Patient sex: M
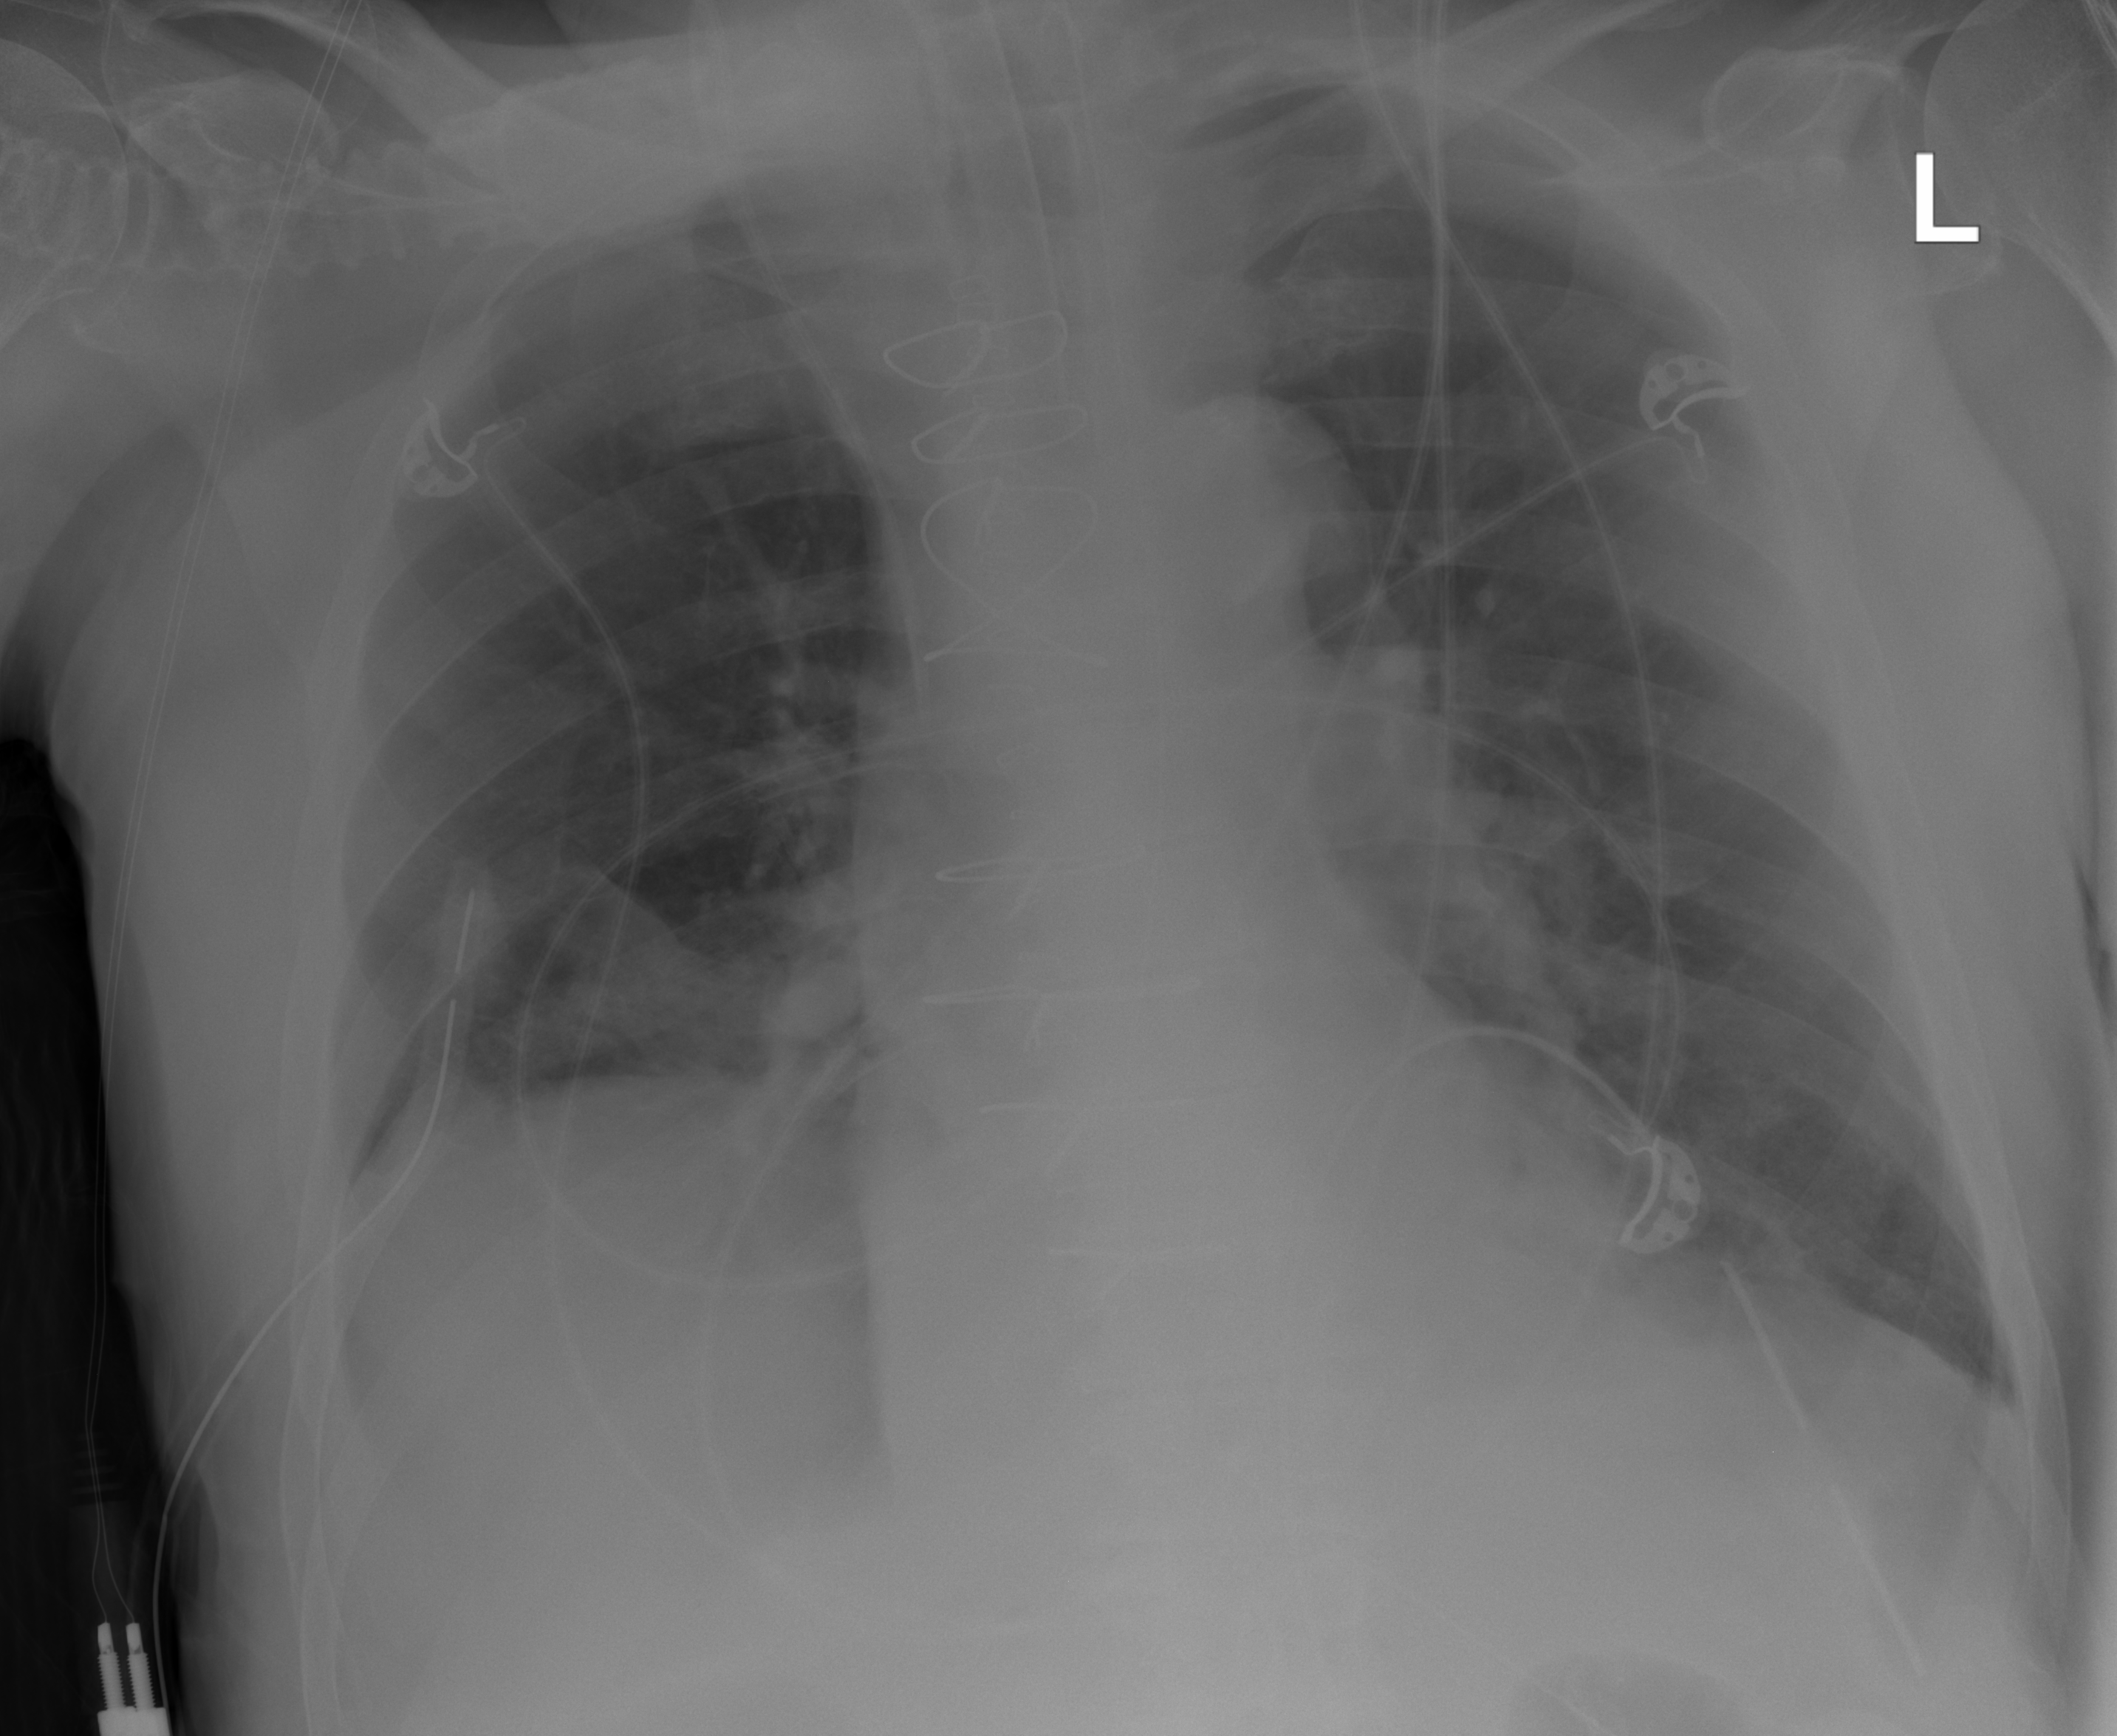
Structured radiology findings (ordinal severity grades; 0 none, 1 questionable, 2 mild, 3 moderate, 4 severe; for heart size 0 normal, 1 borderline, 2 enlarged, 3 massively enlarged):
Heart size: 0
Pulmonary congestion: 0
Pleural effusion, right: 1
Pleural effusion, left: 1
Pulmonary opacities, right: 1
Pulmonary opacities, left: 0
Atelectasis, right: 2
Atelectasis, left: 1